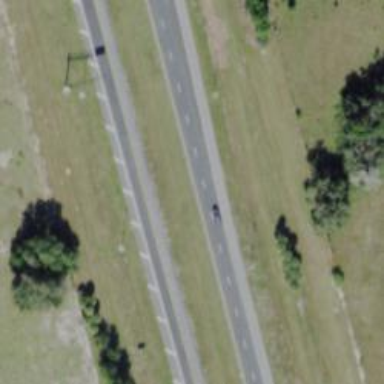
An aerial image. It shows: Asphalt motorway.